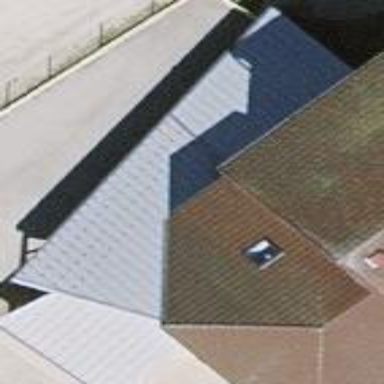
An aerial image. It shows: View of roof of building.